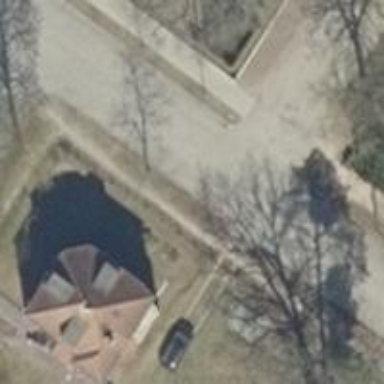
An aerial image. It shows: Residential road with dirt sidewalks on both sides.